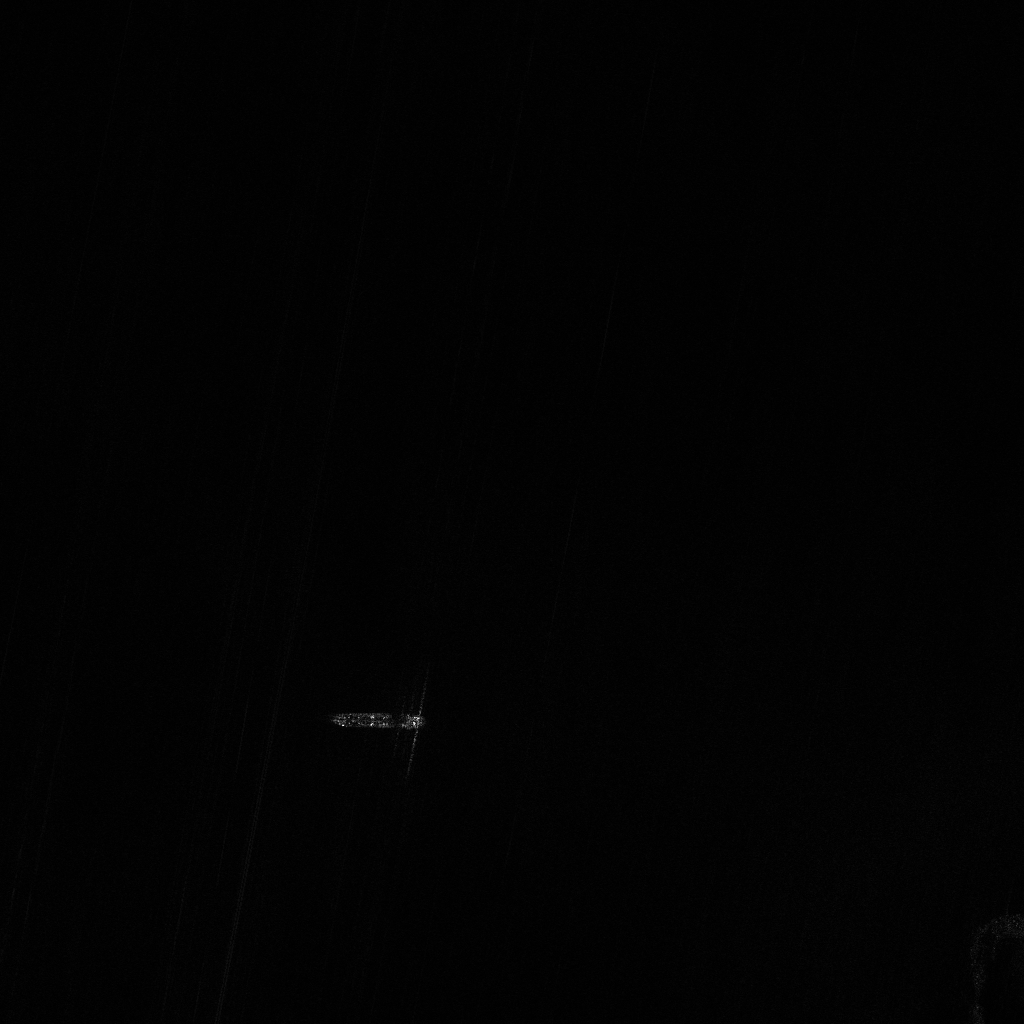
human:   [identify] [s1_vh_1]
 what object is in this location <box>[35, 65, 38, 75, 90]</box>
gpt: <ref>1 small ore-oil at the bottom</ref>